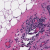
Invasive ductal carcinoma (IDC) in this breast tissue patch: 0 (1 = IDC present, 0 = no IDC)